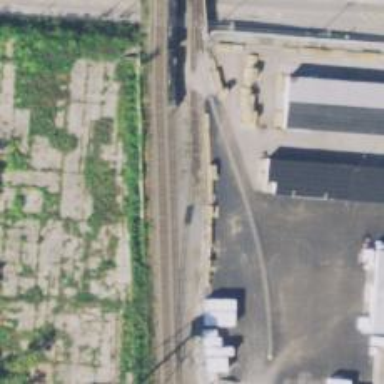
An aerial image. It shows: Rail spur service.